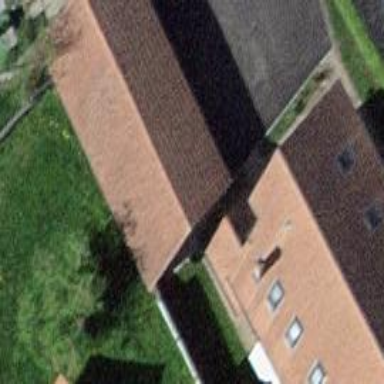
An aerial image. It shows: Garage building.